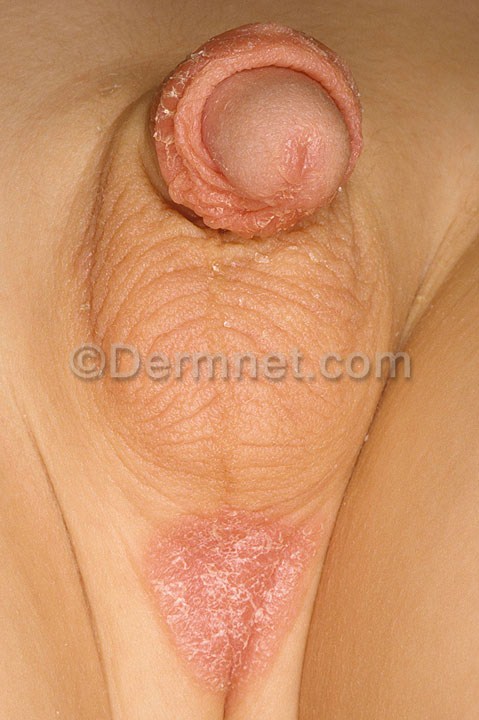
Disease: Psoriasis pictures Lichen Planus and related diseases